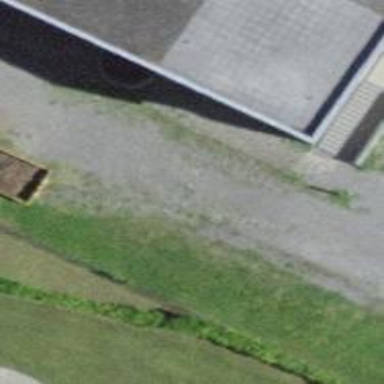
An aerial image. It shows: Road with steps.